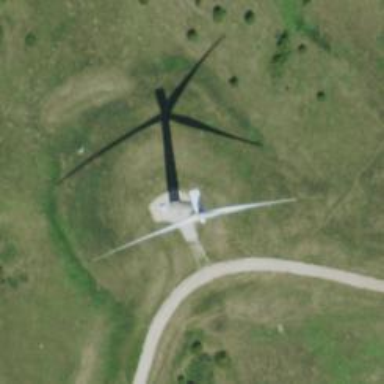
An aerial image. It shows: Wind generator powered by wind. The generator type is horizontal axis and it uses wind turbines.